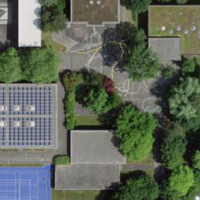
EUNIS habitat code: 54
Species observed at this site:
Acer pseudoplatanus
Ajuga reptans